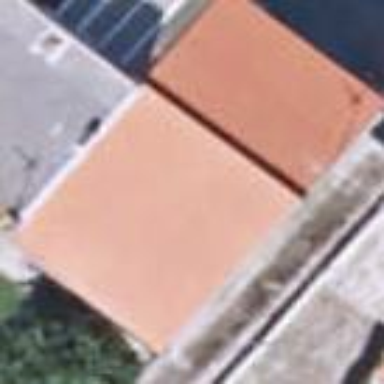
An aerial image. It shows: Veterinary building.